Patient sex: M
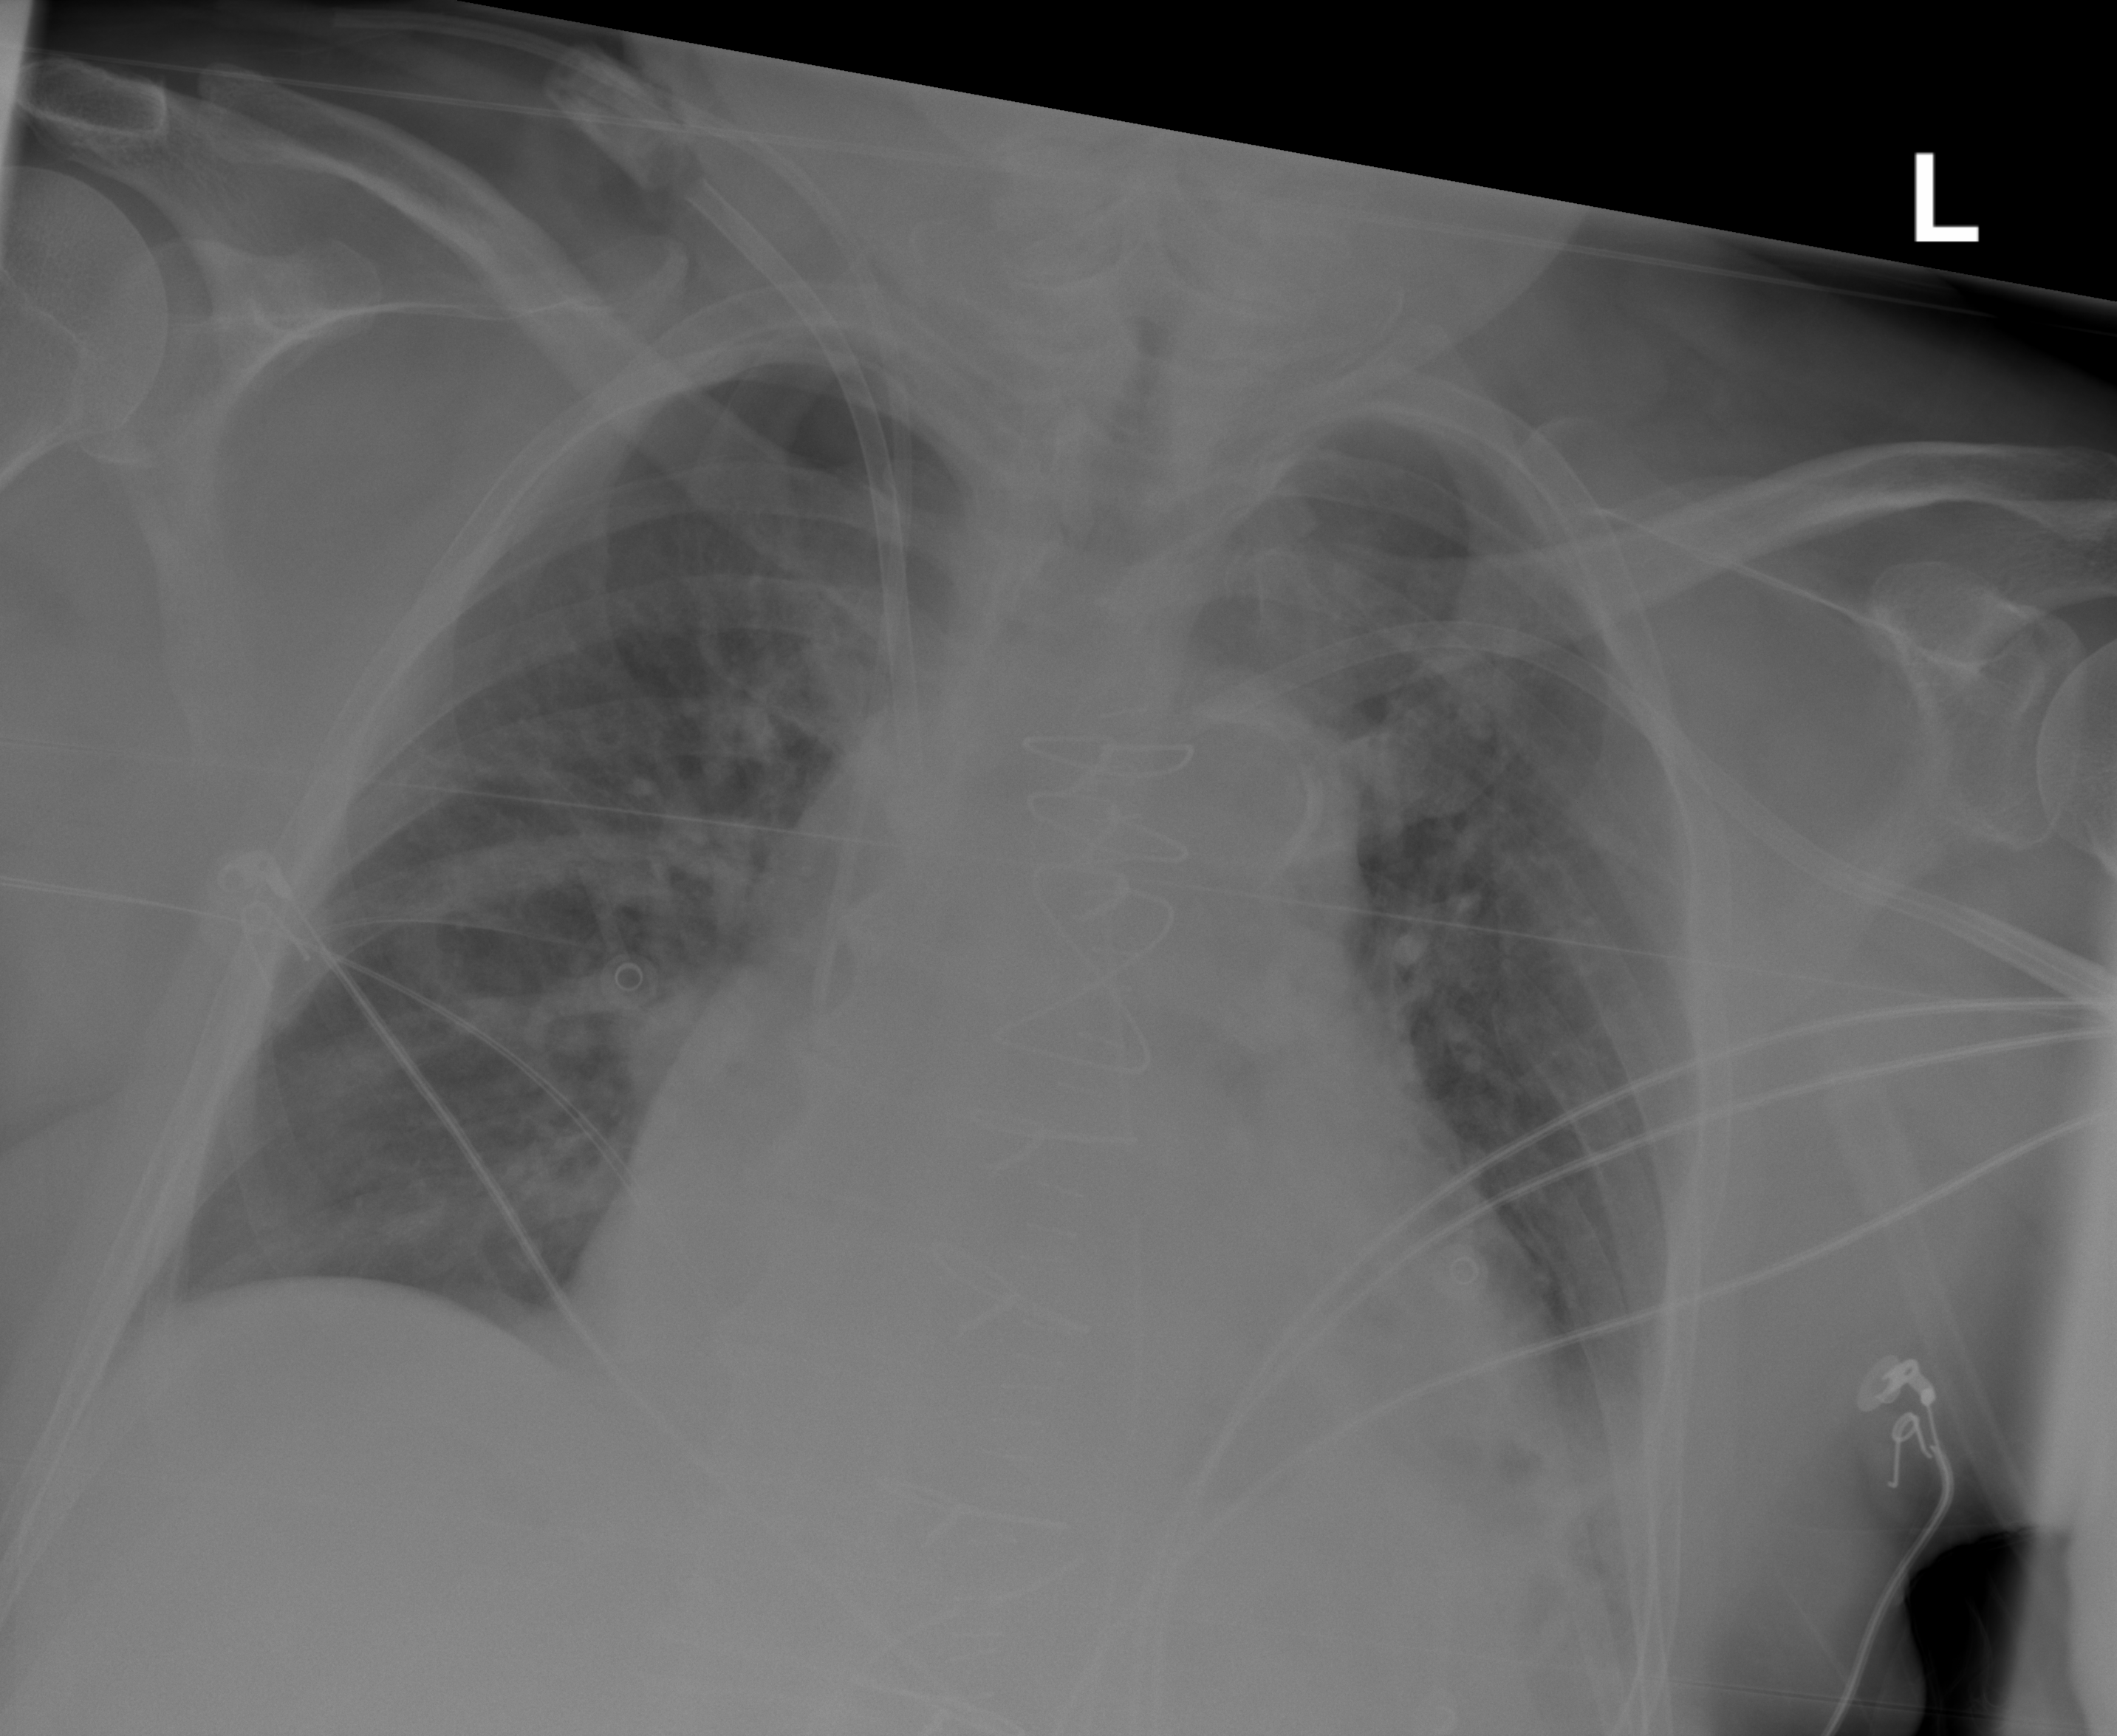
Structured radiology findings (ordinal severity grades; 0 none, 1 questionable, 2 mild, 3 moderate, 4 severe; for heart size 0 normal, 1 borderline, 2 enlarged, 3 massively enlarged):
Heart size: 2
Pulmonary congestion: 0
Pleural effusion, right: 0
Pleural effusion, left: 1
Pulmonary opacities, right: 0
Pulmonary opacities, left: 0
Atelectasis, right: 0
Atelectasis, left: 2